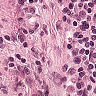
Metastatic tissue present: no